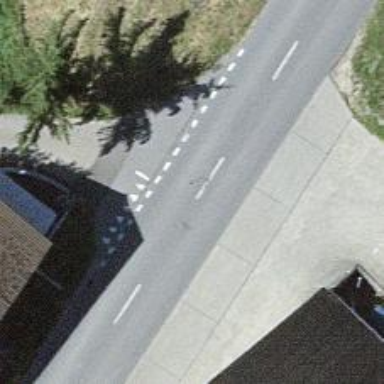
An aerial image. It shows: Tertiary road.